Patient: sex M, age 44
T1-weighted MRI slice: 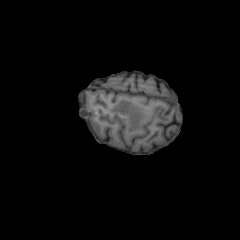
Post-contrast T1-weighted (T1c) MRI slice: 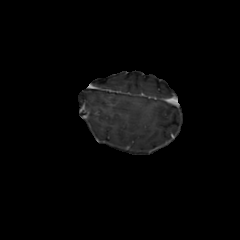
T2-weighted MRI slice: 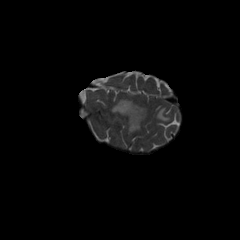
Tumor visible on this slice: yes
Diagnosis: Glioblastoma, IDH-wildtype
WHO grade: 4